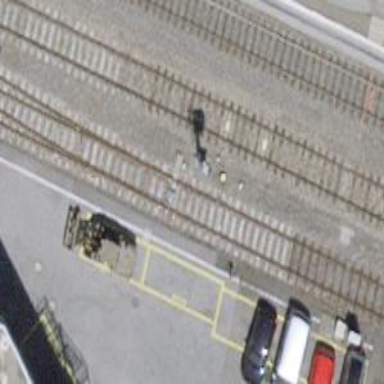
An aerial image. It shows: Railway switch.